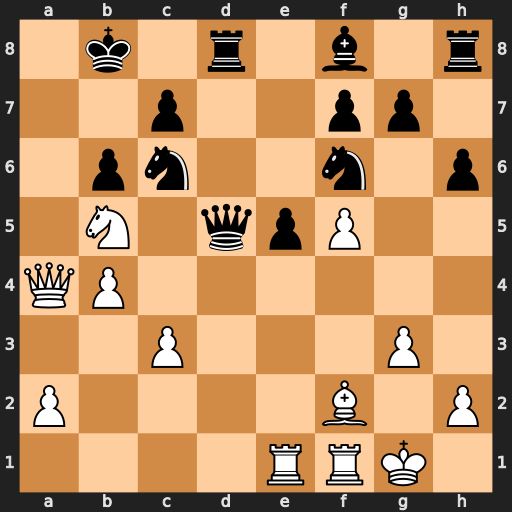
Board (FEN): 1k1r1b1r/2p2pp1/1pn2n1p/1N1qpP2/QP6/2P3P1/P4B1P/4RRK1
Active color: w
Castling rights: -
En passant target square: -
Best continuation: Rd1 Qxd1 Rxd1